Field crop: maize
Growth stage: 2
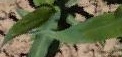
Species: maize